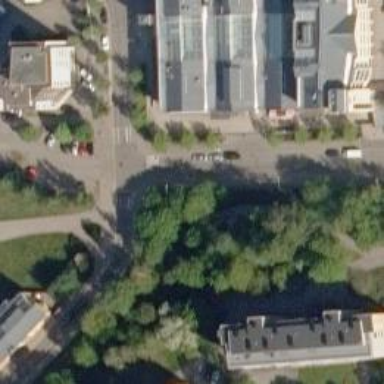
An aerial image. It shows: Asphalt cycleway.